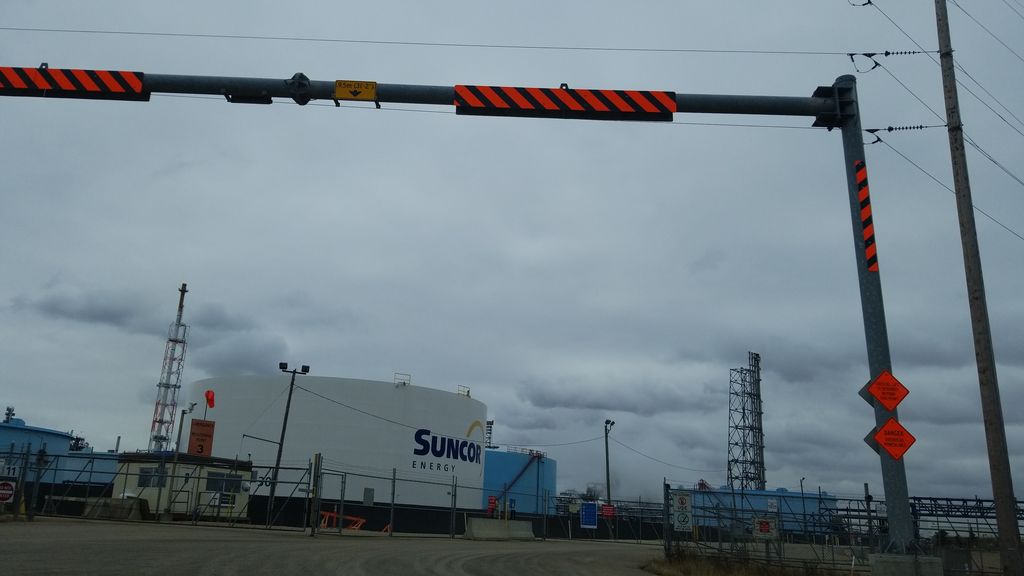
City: edmonton